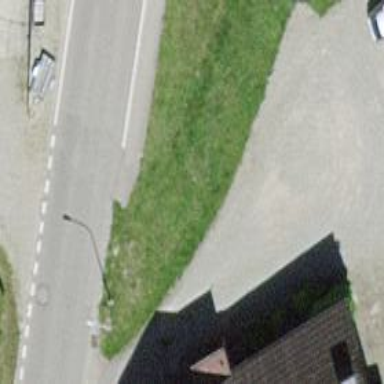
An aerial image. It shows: Footway with asphalt surface and crossing.